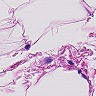
Metastatic tissue present: no